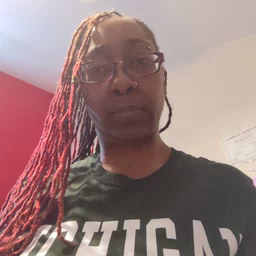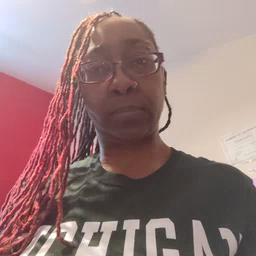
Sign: frog